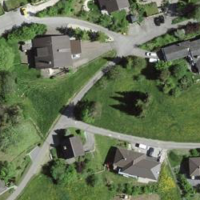
EUNIS habitat code: 52
Species observed at this site:
Corylus avellana